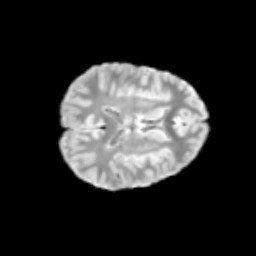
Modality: T2w
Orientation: axial
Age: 12
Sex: male
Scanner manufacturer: siemens
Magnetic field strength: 3 T
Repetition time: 3.8 s
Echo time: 0.07 s